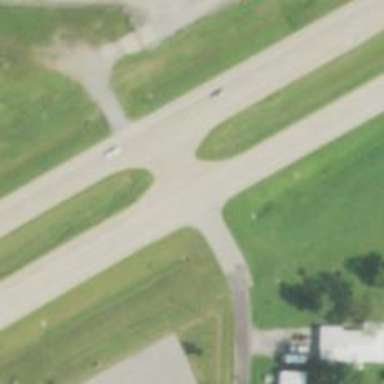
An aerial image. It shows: This image shows trunk highway that functions as expressway.